Question: i need to make a vertical 'JLabel'- a 'JLabel' which shows it's text vertically- i searched google but i didn't find a good answer. how to do that?

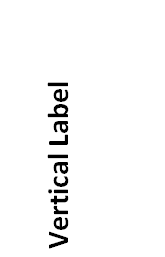
Answer: You could use the class VerticalLabelUI created by a dev: (dead link now thanks MadMike for the archive link)
'''
JLabel jl = new JLabel("TEST");
jl.setUI(new VerticalLabelUI(true));
'''
The VerticalLabelUI class
'''
public class VerticalLabelUI extends BasicLabelUI {
static {
labelUI = new VerticalLabelUI(false);
}
protected boolean clockwise;
public VerticalLabelUI(boolean clockwise) {
super();
this.clockwise = clockwise;
}
@Override
public Dimension getPreferredSize(JComponent c) {
Dimension dim = super.getPreferredSize(c);
return new Dimension( dim.height, dim.width );
}
private static Rectangle paintIconR = new Rectangle();
private static Rectangle paintTextR = new Rectangle();
private static Rectangle paintViewR = new Rectangle();
private static Insets paintViewInsets = new Insets(0, 0, 0, 0);
@Override
public void paint(Graphics g, JComponent c) {
JLabel label = (JLabel)c;
String text = label.getText();
Icon icon = (label.isEnabled()) ? label.getIcon() : label.getDisabledIcon();
if ((icon == null) && (text == null)) {
return;
}
FontMetrics fm = g.getFontMetrics();
paintViewInsets = c.getInsets(paintViewInsets);
paintViewR.x = paintViewInsets.left;
paintViewR.y = paintViewInsets.top;
// Use inverted height & width
paintViewR.height = c.getWidth() - (paintViewInsets.left + paintViewInsets.right);
paintViewR.width = c.getHeight() - (paintViewInsets.top + paintViewInsets.bottom);
paintIconR.x = paintIconR.y = paintIconR.width = paintIconR.height = 0;
paintTextR.x = paintTextR.y = paintTextR.width = paintTextR.height = 0;
String clippedText = layoutCL(label, fm, text, icon, paintViewR, paintIconR, paintTextR);
Graphics2D g2 = (Graphics2D) g;
AffineTransform tr = g2.getTransform();
if (clockwise) {
g2.rotate( Math.PI / 2 );
g2.translate( 0, - c.getWidth() );
} else {
g2.rotate( - Math.PI / 2 );
g2.translate( - c.getHeight(), 0 );
}
if (icon != null) {
icon.paintIcon(c, g, paintIconR.x, paintIconR.y);
}
if (text != null) {
int textX = paintTextR.x;
int textY = paintTextR.y + fm.getAscent();
if (label.isEnabled()) {
paintEnabledText(label, g, clippedText, textX, textY);
} else {
paintDisabledText(label, g, clippedText, textX, textY);
}
}
g2.setTransform( tr );
}
}
'''